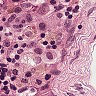
Metastatic tissue present: yes